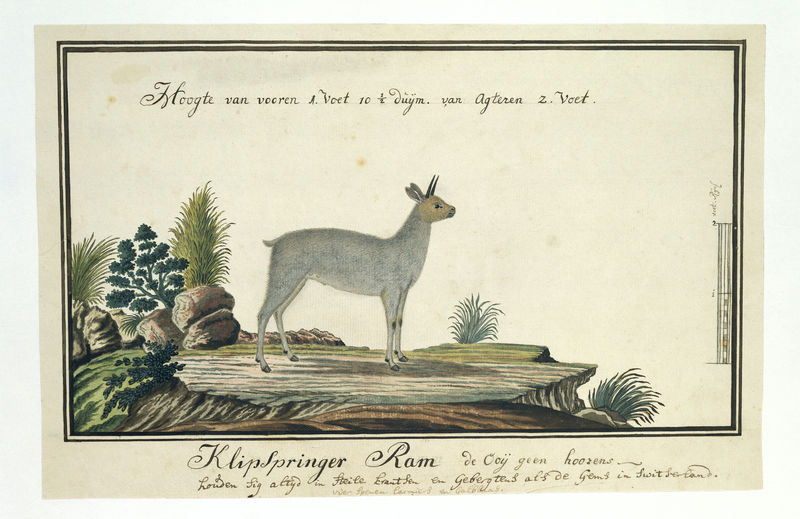
Titel: Klipspringer (Oreotragus oreotragus), de ram
Künstler: Robert Jacob Gordon
Standort: Amsterdam
Institution: Rijksmuseum
Schlagwörter: felsen, schatten, bäume, landschaft, grau, gras, tier, rahmen, steine, natur, strauch, busch, blatt, schrift, farbe, seitenansicht, druck, stich, illustration, text, niederländisch, plateau, hörner, ziege, bildunterschrift, handschrift, beschreibung, maßstab, gemse, zoologie, lama, schaubild, klippenspringer, rklipspringer ram, klipspringer ram, blatrt, nielderlande